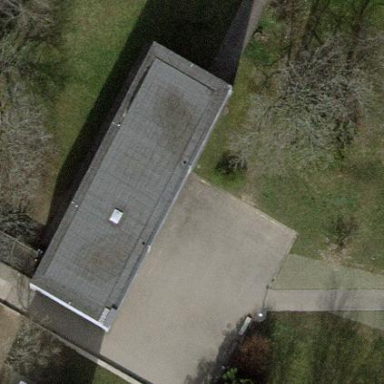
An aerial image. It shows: School building.